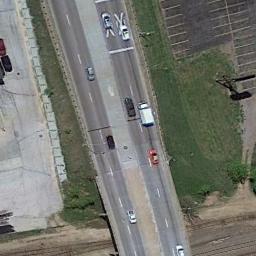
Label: freeway